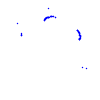
Particle: proton